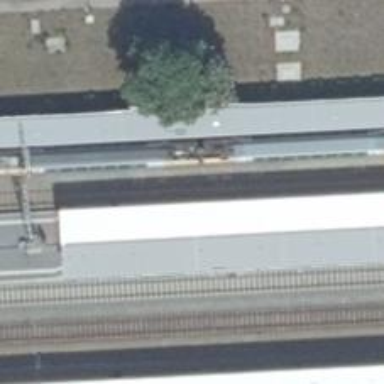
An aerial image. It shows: Stop position for public transport at railway stop.